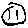
Label: smiley face